Question: After some search in , finally I decided that the below are the good with cross browser support.
1. bpopup bpopup
2. Colorbox Colorbox
3. Lightbox_me Lightbox_me
But I have tried those plugin's and nothing seems to works as show in the demo for cross browse support.
I have two buttons like transfer , conference
I need to create a popup . The content will be the inside the and show this in the popup
in as ,
'''
<%@ page language="java" contentType="text/html; charset=UTF-8"
pageEncoding="UTF-8"%>
<!DOCTYPE html PUBLIC "-//W3C//DTD HTML 4.01 Transitional//EN" "http://www.w3.org/TR/html4/loose.dtd">
<html>
<head>
<meta http-equiv="Content-Type" content="text/html; charset=UTF-8">
<title>Insert title here</title>
<script src="js/jquery-1.9.1.js" type="text/javascript"></script>
<!-- <script src="colorbox-master/jquery.colorbox.js" type="text/javascript"></script> -->
<script src="bpopup-master/jquery.bpopup.js" type="text/javascript"></script>
<script type="text/javascript">
// DOM Ready
$(function() {
// Binding a click event
// From jQuery v.1.7.0 use .on() instead of .bind()
$('#my-button').bind('click', function(e) {
// Prevents the default action to be triggered.
e.preventDefault();
// Triggering bPopup when click event is fired
//$('#content').bPopup();
$('#content').bPopup({
content:'iframe', //'ajax', 'iframe' or 'image'
contentContainer:'.content',
loadUrl:'Mypage.jsp' //Uses jQuery.load()
});
});
});
function showPopup(){
alert("show popup");
//$.colorbox({href:"thankyou.html"});
//$.colorbox({href:"DatePicker.jsp"});
$('#content').bPopup();
}
//$('#content').colorbox({href:"thankyou.html"});
</script>
</head>
<body>
<div id='content' style="display : none">
</div>
<!-- <input type="button" onclick="showPopup()" value='showpop'/> -->
<input type="button" id="my-button" value='showpop'/>
</body>
</html>
'''
But it does not show the , as shown in the demo. I got the UI as ,

The other two also not helped.
Hope our stack users will help to find a good solution for my requirement.
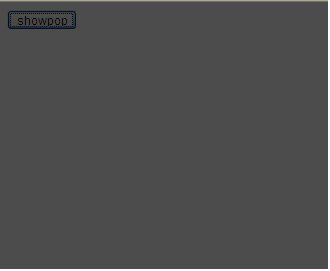
Answer: You should use <URL>
Its the most commen popup and you can code yourself out of eny issue :)
You can load enything into your iframe
'''
<div id="dialog" title="iframe">
<iframe src=""/>
</div>
$("#dialog").dialog({
autoOpen: false,
modal: true,
height: 440,
width: 388,
dialogClass: 'overlay',
show: "fade",
});
$("#dialog").dialog("open");
'''